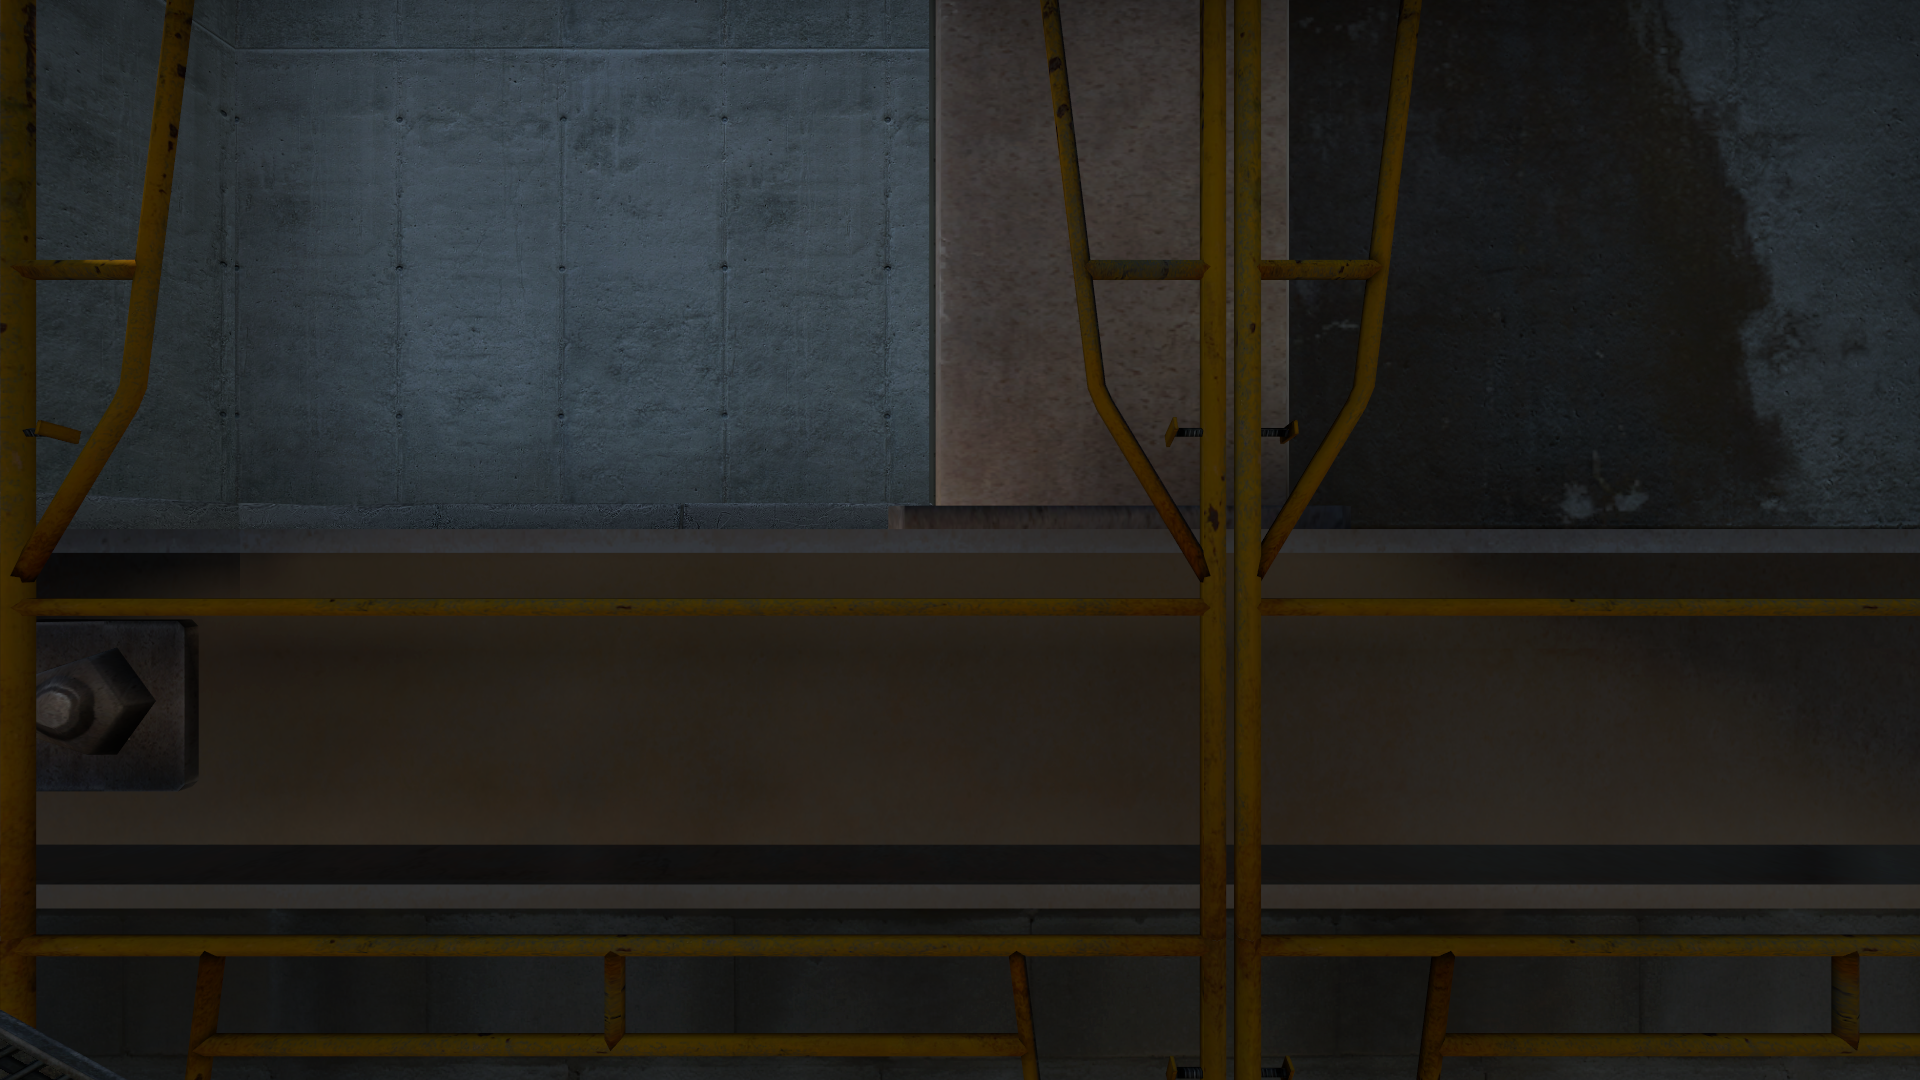
Map: de_vertigo